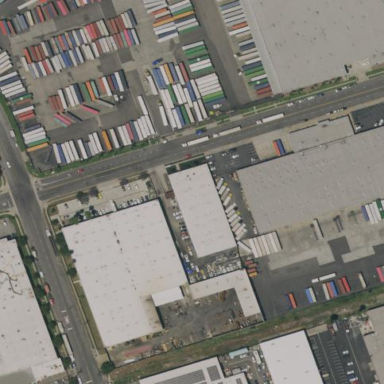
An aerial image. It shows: Industrial building.